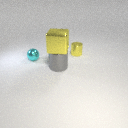
large gray metal cylinder in front of small cyan metal sphere